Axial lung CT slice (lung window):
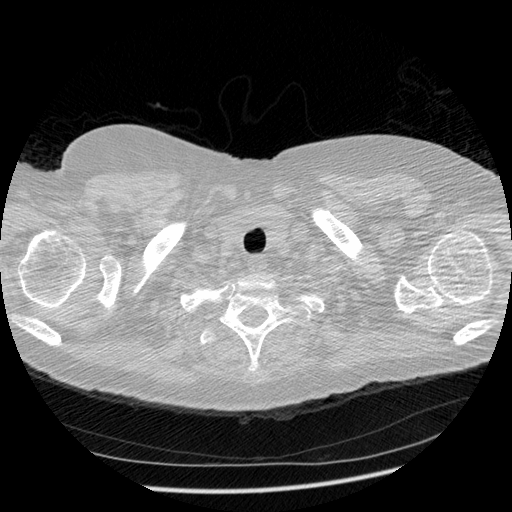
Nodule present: no